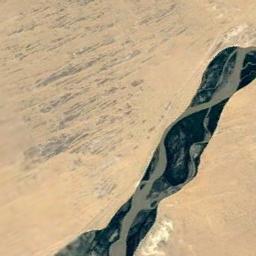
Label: desert